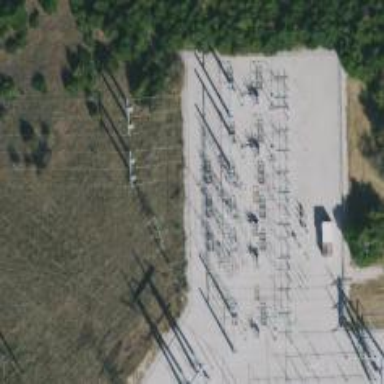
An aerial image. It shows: Switch used for power control.